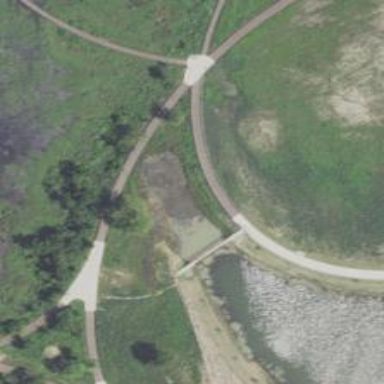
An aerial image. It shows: Bridge over cycleway.